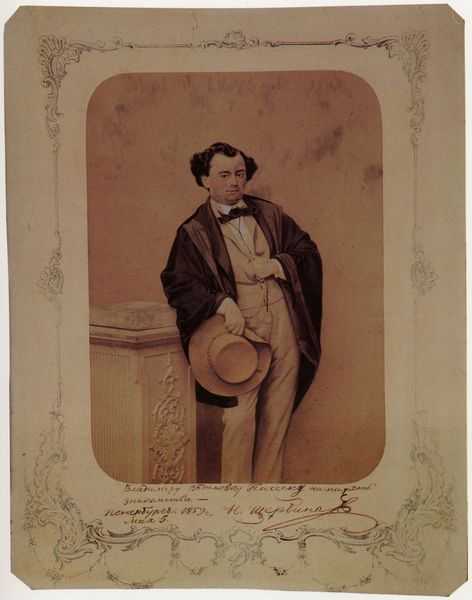
Titel: Porträt des Dichters Nikolaj Fedorovic Scerbina. St. Petersburg
Künstler: Russischer Photograph
Schlagwörter: dunkel, hand, kopf, mann, umhang, weiß, braun, elegant, frisur, grau, haar, handschuhe, hell, hintergrund, hut, mund, ohr, pfeiler, profil, schwarz, stirn, stützen, säule, blick, rot, tuch, beige, muster, ornament, schleife, zylinder, anzug, hemd, hose, jacke, jung, barock, falten, gesicht, rahmen, sockel, stehen, bild, bildnis, herr, hände, portrait, porträt, signatur, brüstung, haare, mantel, pose, stehend, augenbrauen, frontal, knopf, locken, rosa, seide, passpartout, schrift, sommer, papier, man, halsband, haltung, kette, klein, rand, sepia, frack, strohhut, halstuch, floral, verzierung, angelehnt, atelier, uhr, podest, augenbraue, knöpfe, fliege, hutkrempe, weste, krempe, sonnenhut, foto, fotografie, photographie, stütze, unterschrift, gestützt, widmung, illustration, text, bürger, beschriftung, koloriert, napoleon, tinte, photo, sandfarben, uhrkette, lässig, rechteckig, konsole, porträr, anlehnen, abzug, cape, erinnerung, fotographie, lehnend, abgerundet, handschrift, farbigkeit, studio, getönt, schreibschrift, rocaille, passepartout, krem, bandelwerk, fotorahmen, album, porträtfotografie, carte de visite, abrundung, augenbrauene, braunton, crem, ponderiert, sonnengut, napoeleon, schapphut